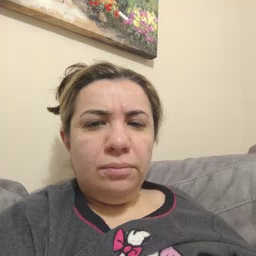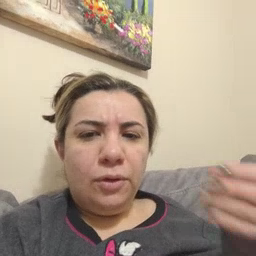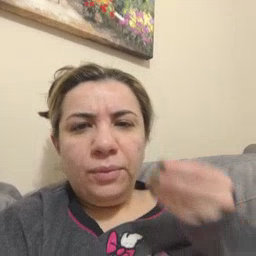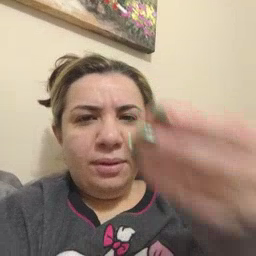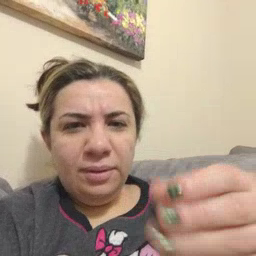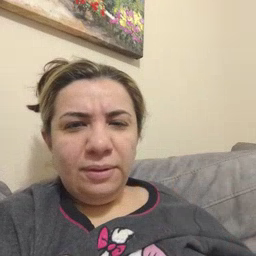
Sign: give